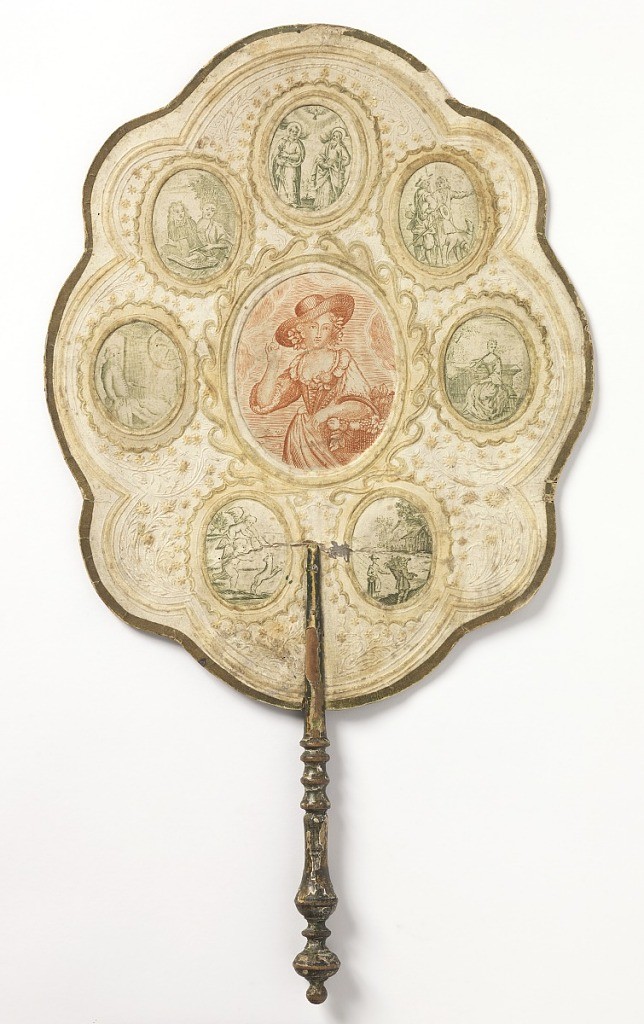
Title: Handscreen
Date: early 18th century
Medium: Engraved paper leaf, turned and painted wood handle
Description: Shaped leaf of paper with embossed scrolls and flowers, gold edges, and a turned wood handle. On each side there is a larger center medallion printed in red, surrounded by seven smaller medallions printed in green. On the obverse, the central medallion has a figure of a young woman; on the reverse, a parrot on branch with squirrel is printed in the center medallion.